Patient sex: M
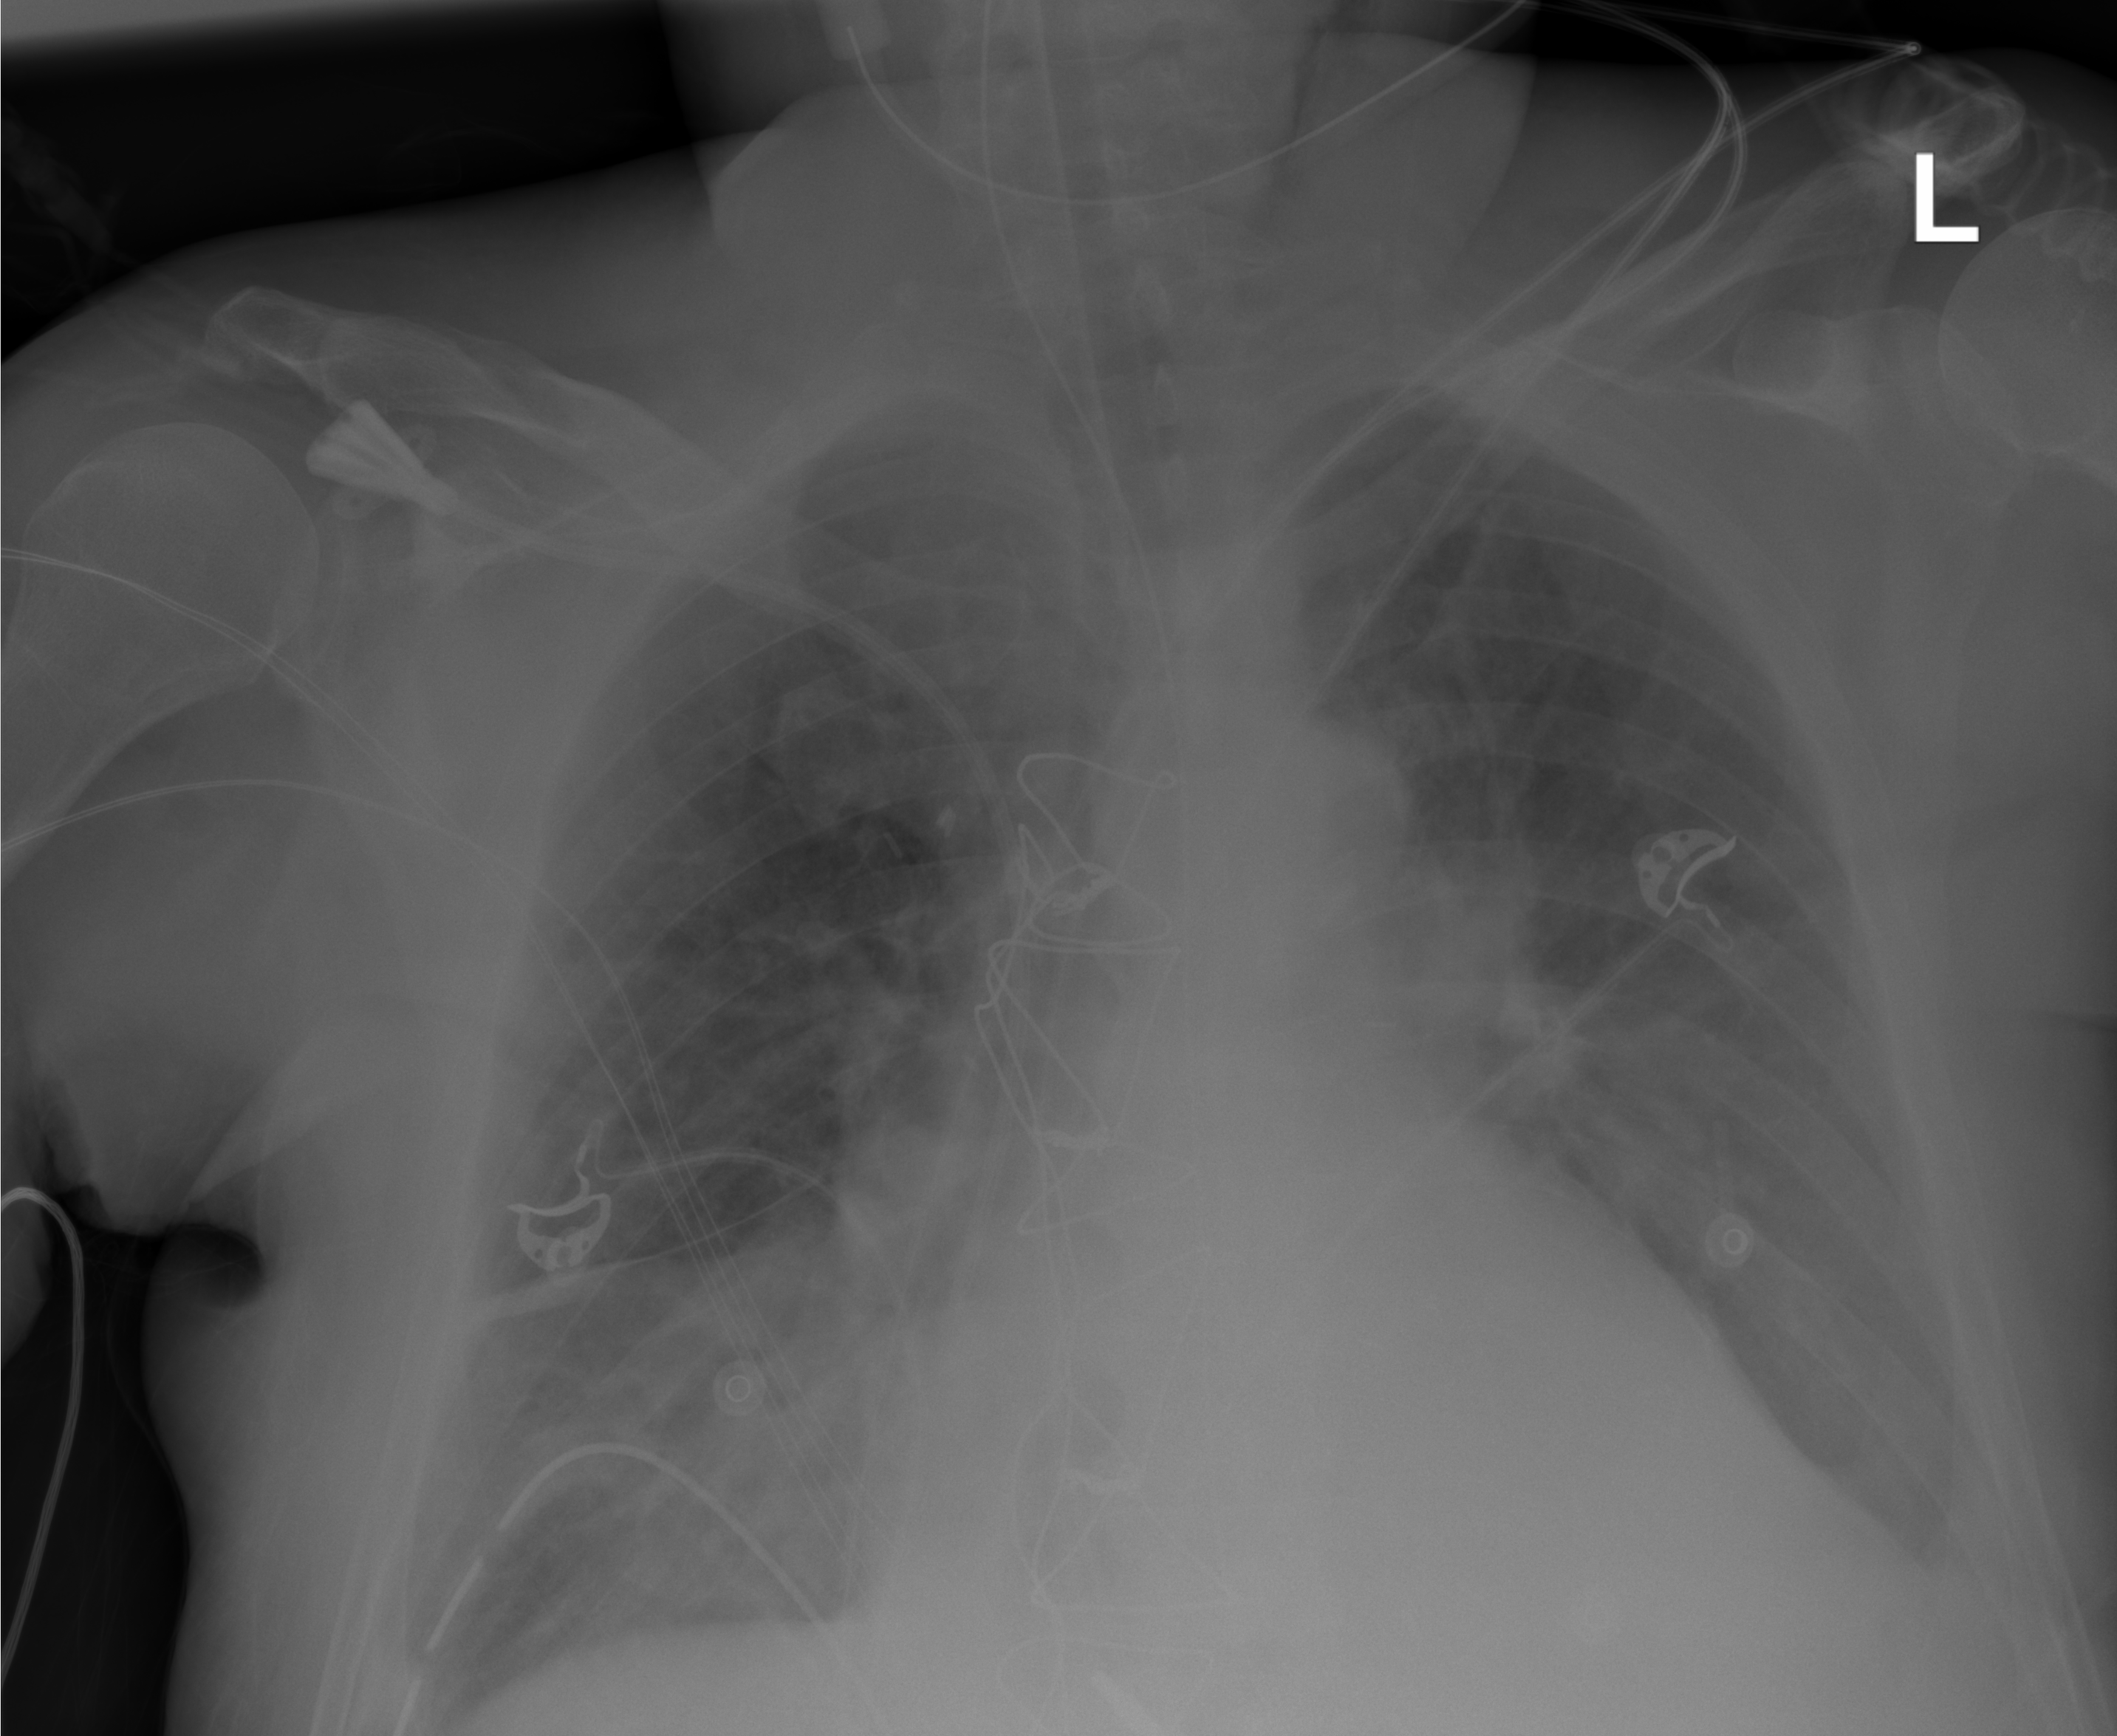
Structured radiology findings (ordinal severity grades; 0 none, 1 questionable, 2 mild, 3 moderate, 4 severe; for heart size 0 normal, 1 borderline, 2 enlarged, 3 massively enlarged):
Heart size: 2
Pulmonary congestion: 2
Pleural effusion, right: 2
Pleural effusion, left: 2
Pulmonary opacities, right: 3
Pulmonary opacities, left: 0
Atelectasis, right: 2
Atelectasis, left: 0